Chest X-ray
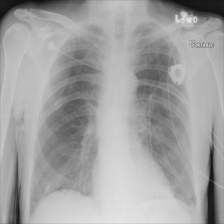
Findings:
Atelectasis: negative
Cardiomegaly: negative
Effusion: negative
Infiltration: positive
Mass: negative
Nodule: negative
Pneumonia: negative
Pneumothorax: negative
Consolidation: negative
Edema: negative
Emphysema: negative
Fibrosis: negative
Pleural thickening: negative
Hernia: negative